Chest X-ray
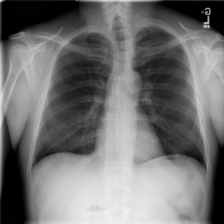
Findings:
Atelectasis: negative
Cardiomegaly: negative
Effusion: negative
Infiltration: negative
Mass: negative
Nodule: negative
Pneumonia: negative
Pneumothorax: negative
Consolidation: negative
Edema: negative
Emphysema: negative
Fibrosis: negative
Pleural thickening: negative
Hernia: negative